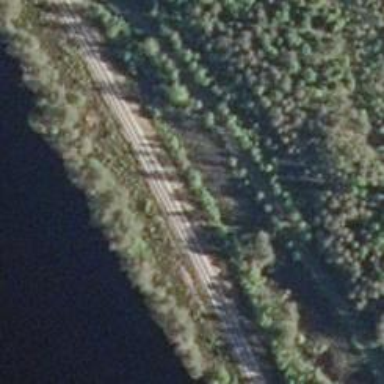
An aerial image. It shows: Continuous railway track.